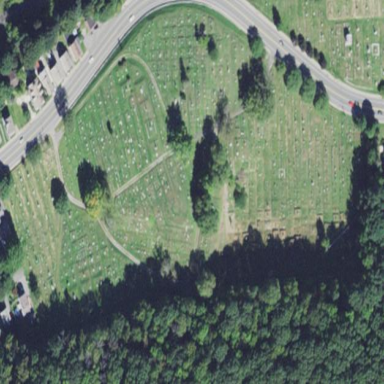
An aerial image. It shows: Cemetery that serves as grave yard with historic significance.